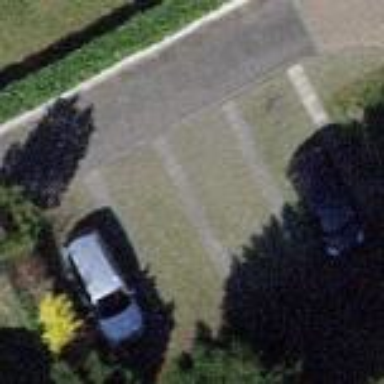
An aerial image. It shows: Parking area with surface.